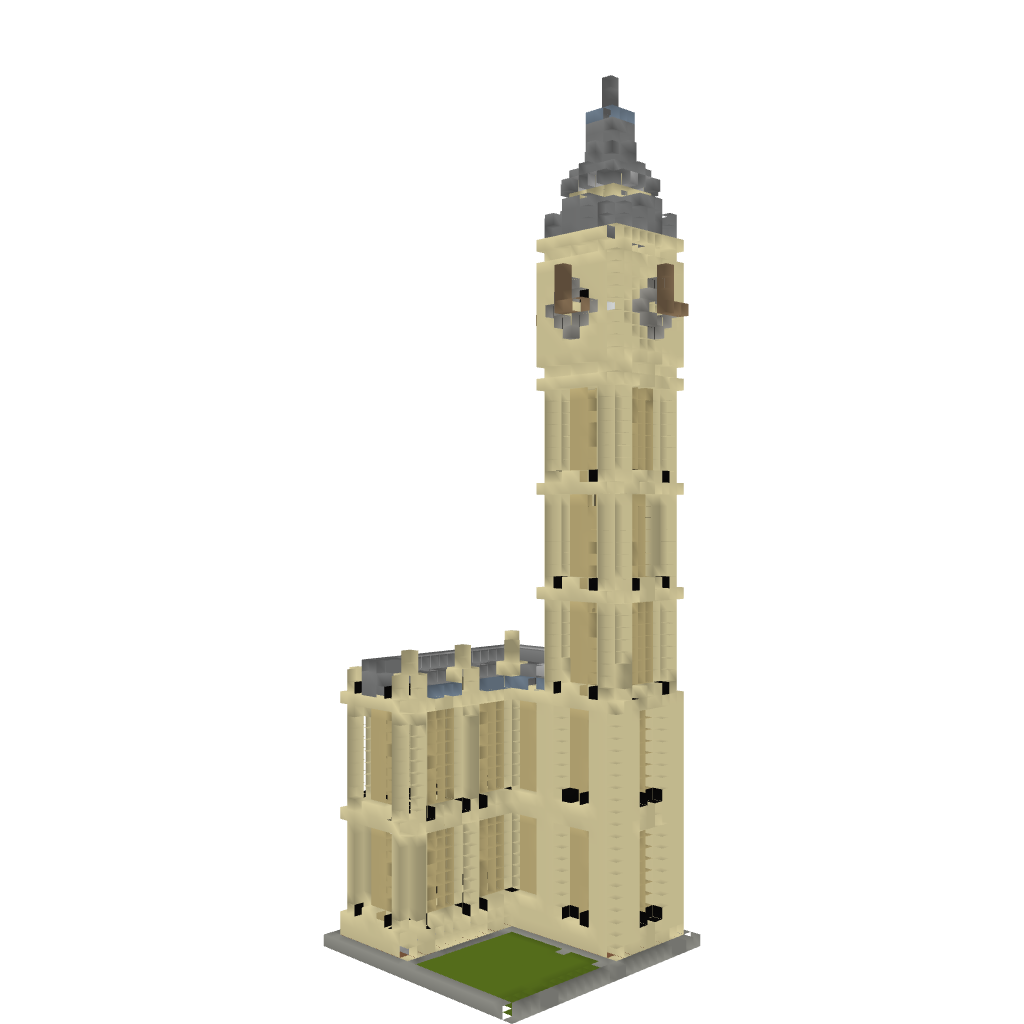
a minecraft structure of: Big Ben